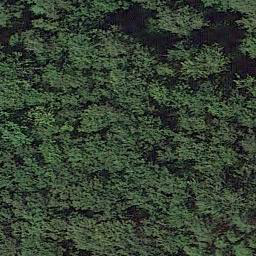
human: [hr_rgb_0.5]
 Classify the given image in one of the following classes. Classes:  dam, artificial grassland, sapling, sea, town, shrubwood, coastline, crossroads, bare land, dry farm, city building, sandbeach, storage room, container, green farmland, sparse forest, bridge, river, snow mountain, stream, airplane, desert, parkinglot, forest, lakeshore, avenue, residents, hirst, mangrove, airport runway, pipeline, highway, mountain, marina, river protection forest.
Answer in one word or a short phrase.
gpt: forest